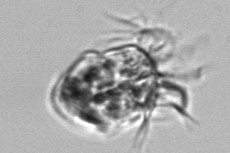
Label: Strombidium_inclinatum